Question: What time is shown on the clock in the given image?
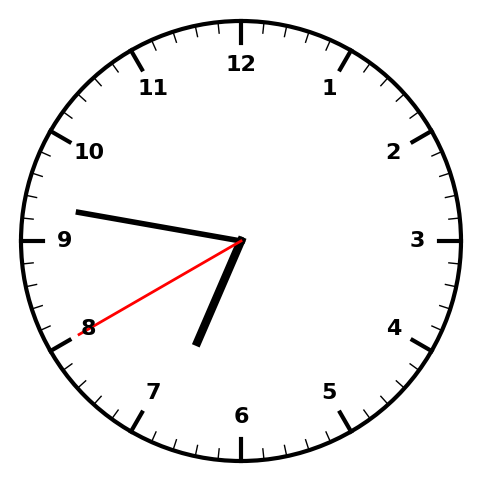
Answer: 06:46:40